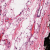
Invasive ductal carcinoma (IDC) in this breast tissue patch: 0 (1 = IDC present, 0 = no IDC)